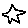
Label: star